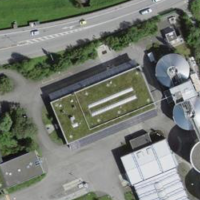
EUNIS habitat code: 54
Species observed at this site:
Cephalanthera longifolia